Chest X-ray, AP view. Patient: 47 years old, sex M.
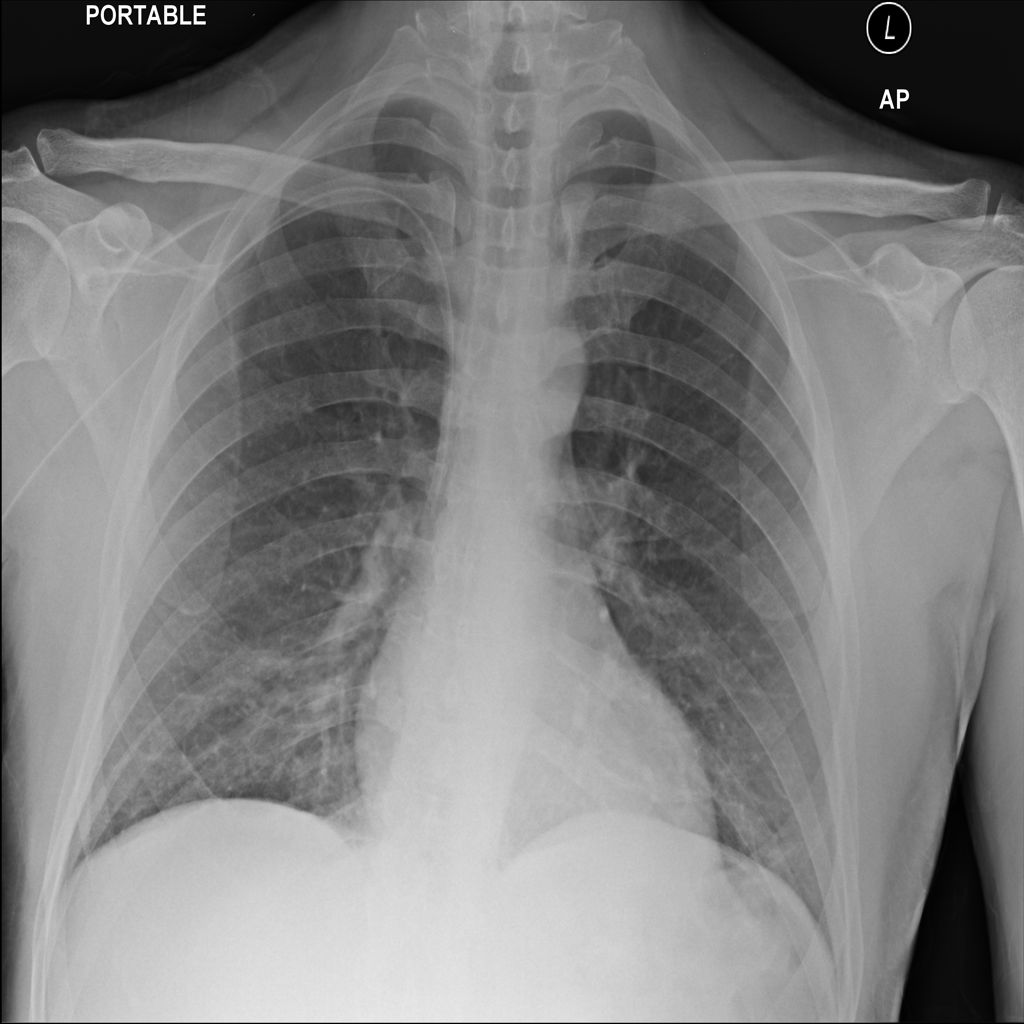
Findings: No Finding